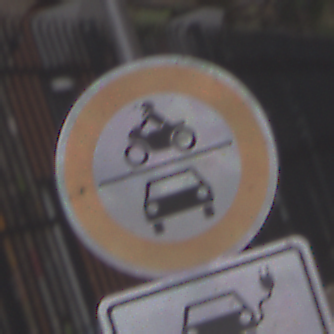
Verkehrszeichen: VerbotKraftfahrzeuge
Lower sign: MehrspurigeFahrzeugeFrei11
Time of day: MorningAfternoon
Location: Outdoor (Urban)
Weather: Overcast
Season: NotSpecified
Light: Natural